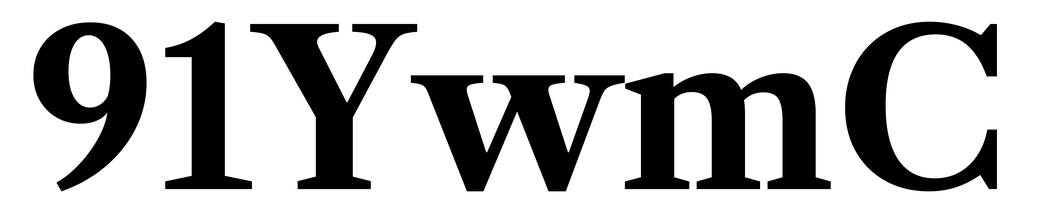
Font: LibreCaslonText_Bold